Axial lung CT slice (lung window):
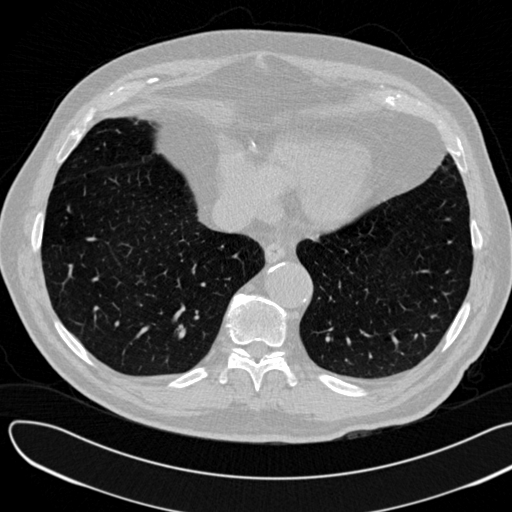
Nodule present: no